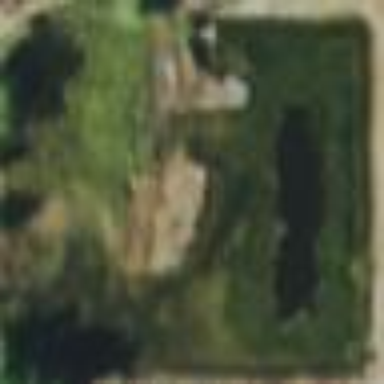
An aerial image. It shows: Pond with natural water.